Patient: sex M, age 28
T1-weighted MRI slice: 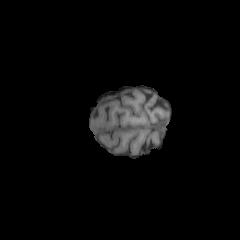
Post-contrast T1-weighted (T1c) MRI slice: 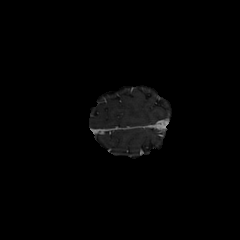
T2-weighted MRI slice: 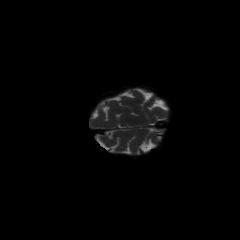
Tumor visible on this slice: no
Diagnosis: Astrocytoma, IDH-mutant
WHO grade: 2